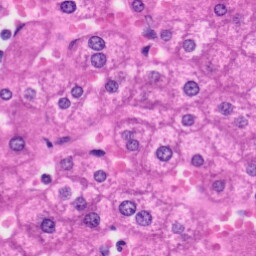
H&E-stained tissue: Liver